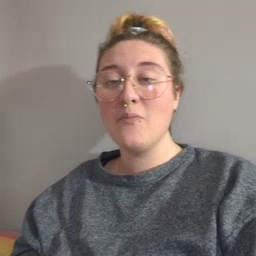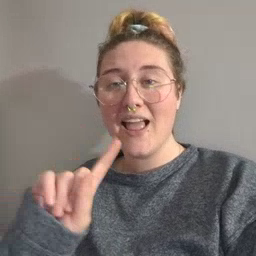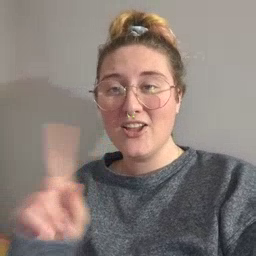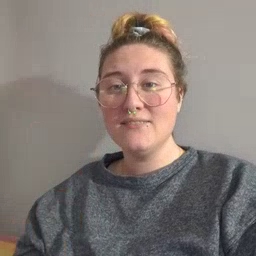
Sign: where